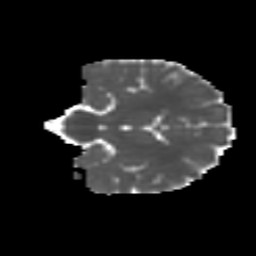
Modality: MD
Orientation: coronal
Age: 12
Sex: female
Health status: ill
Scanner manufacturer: ge
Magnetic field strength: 3 T
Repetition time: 6.752 s
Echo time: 0.079 s